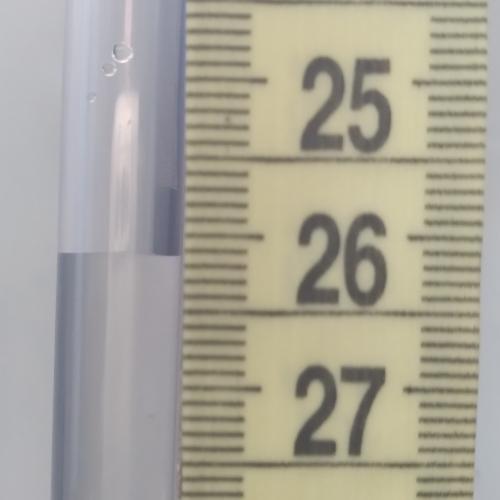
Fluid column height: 26.1 cm